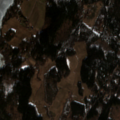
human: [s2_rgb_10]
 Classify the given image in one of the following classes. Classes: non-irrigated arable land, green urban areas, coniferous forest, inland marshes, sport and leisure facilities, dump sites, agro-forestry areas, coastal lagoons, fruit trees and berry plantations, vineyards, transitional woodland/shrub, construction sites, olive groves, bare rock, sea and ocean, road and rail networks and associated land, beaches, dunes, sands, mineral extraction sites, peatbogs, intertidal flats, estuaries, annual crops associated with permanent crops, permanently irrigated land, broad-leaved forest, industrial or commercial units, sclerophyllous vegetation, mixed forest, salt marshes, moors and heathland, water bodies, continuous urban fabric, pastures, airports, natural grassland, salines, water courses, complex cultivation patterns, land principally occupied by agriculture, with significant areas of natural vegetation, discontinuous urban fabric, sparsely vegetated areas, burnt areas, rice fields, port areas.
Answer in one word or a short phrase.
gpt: land principally occupied by agriculture, with significant areas of natural vegetation, coniferous forest, mixed forest, water bodies